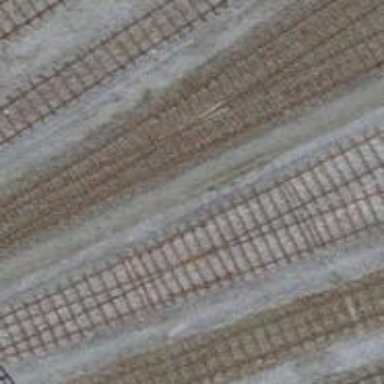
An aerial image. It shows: Railway yard with single rail track. The electrified track has contact line for power supply.